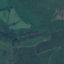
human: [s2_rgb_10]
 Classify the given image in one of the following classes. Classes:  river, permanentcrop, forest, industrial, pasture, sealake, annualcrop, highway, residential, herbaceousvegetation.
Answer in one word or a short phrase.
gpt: Pasture